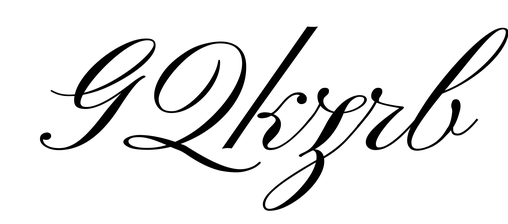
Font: PinyonScript-Regular